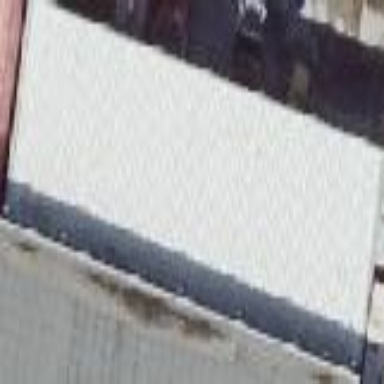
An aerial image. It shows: View of roof of building.